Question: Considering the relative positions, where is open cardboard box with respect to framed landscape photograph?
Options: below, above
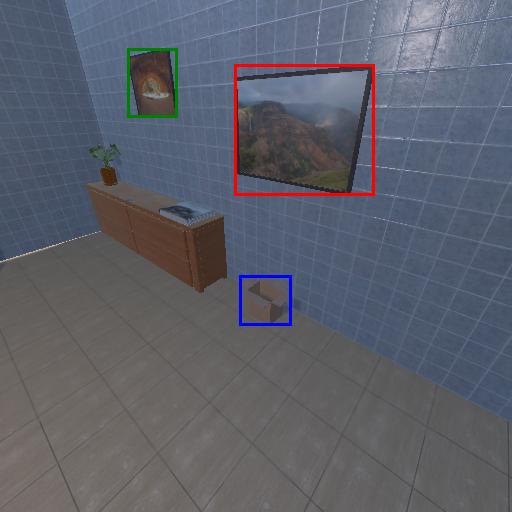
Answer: below